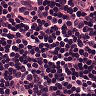
Metastatic tissue present: no